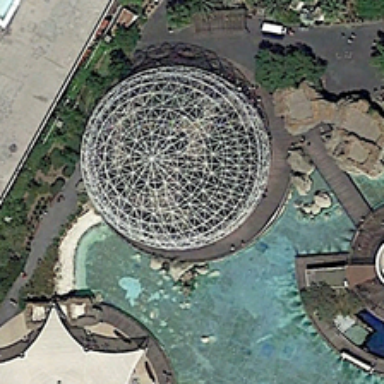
The circular building is located next to the lake .